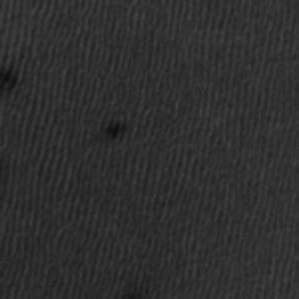
Label: frost